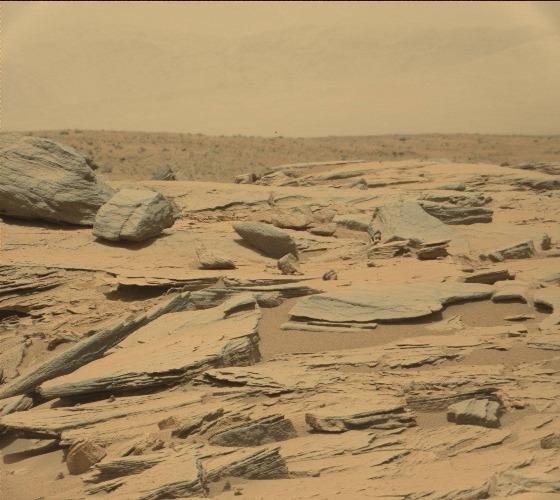
Terrain classes present: Bedrock, Gravel / Sand / Soil, Rock, Shadow, Sky / Distant Mountains